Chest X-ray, PA view. Patient: 63 years old, sex M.
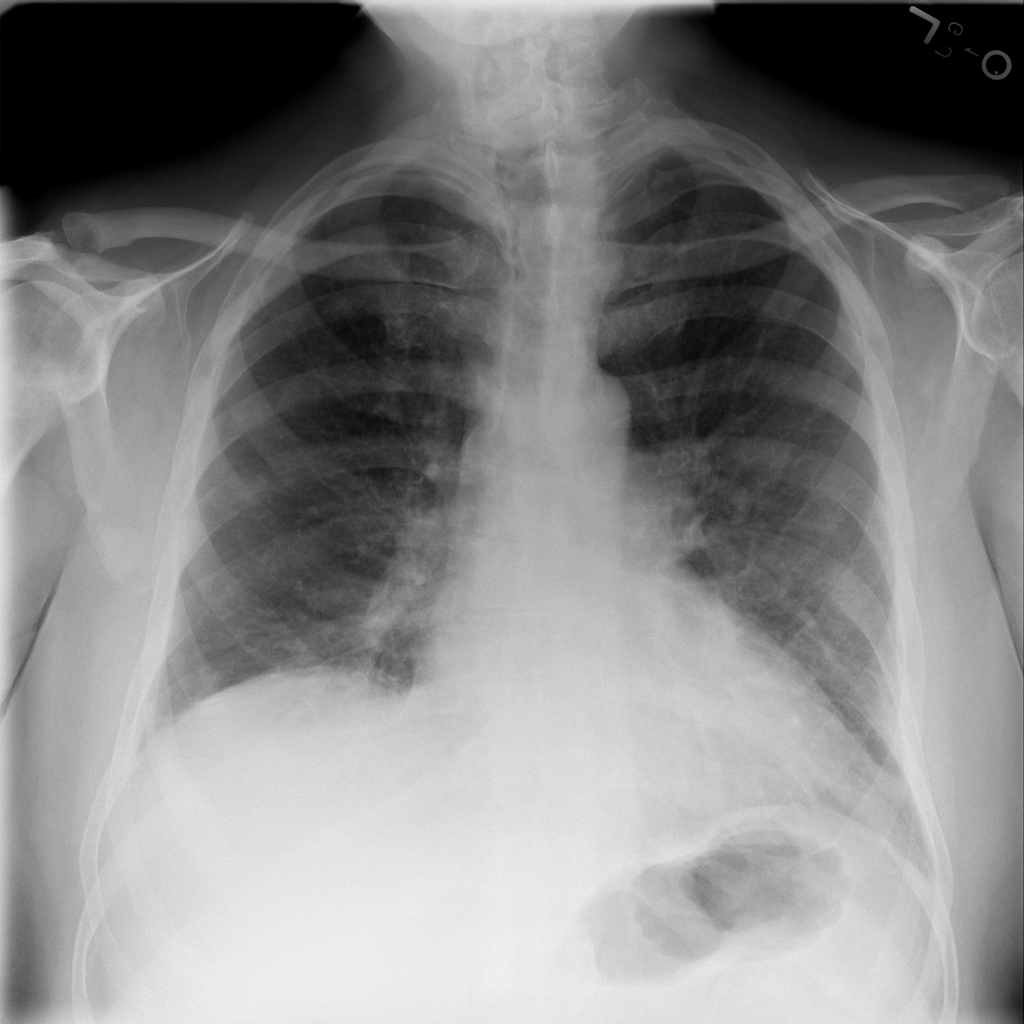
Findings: No Finding